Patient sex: M
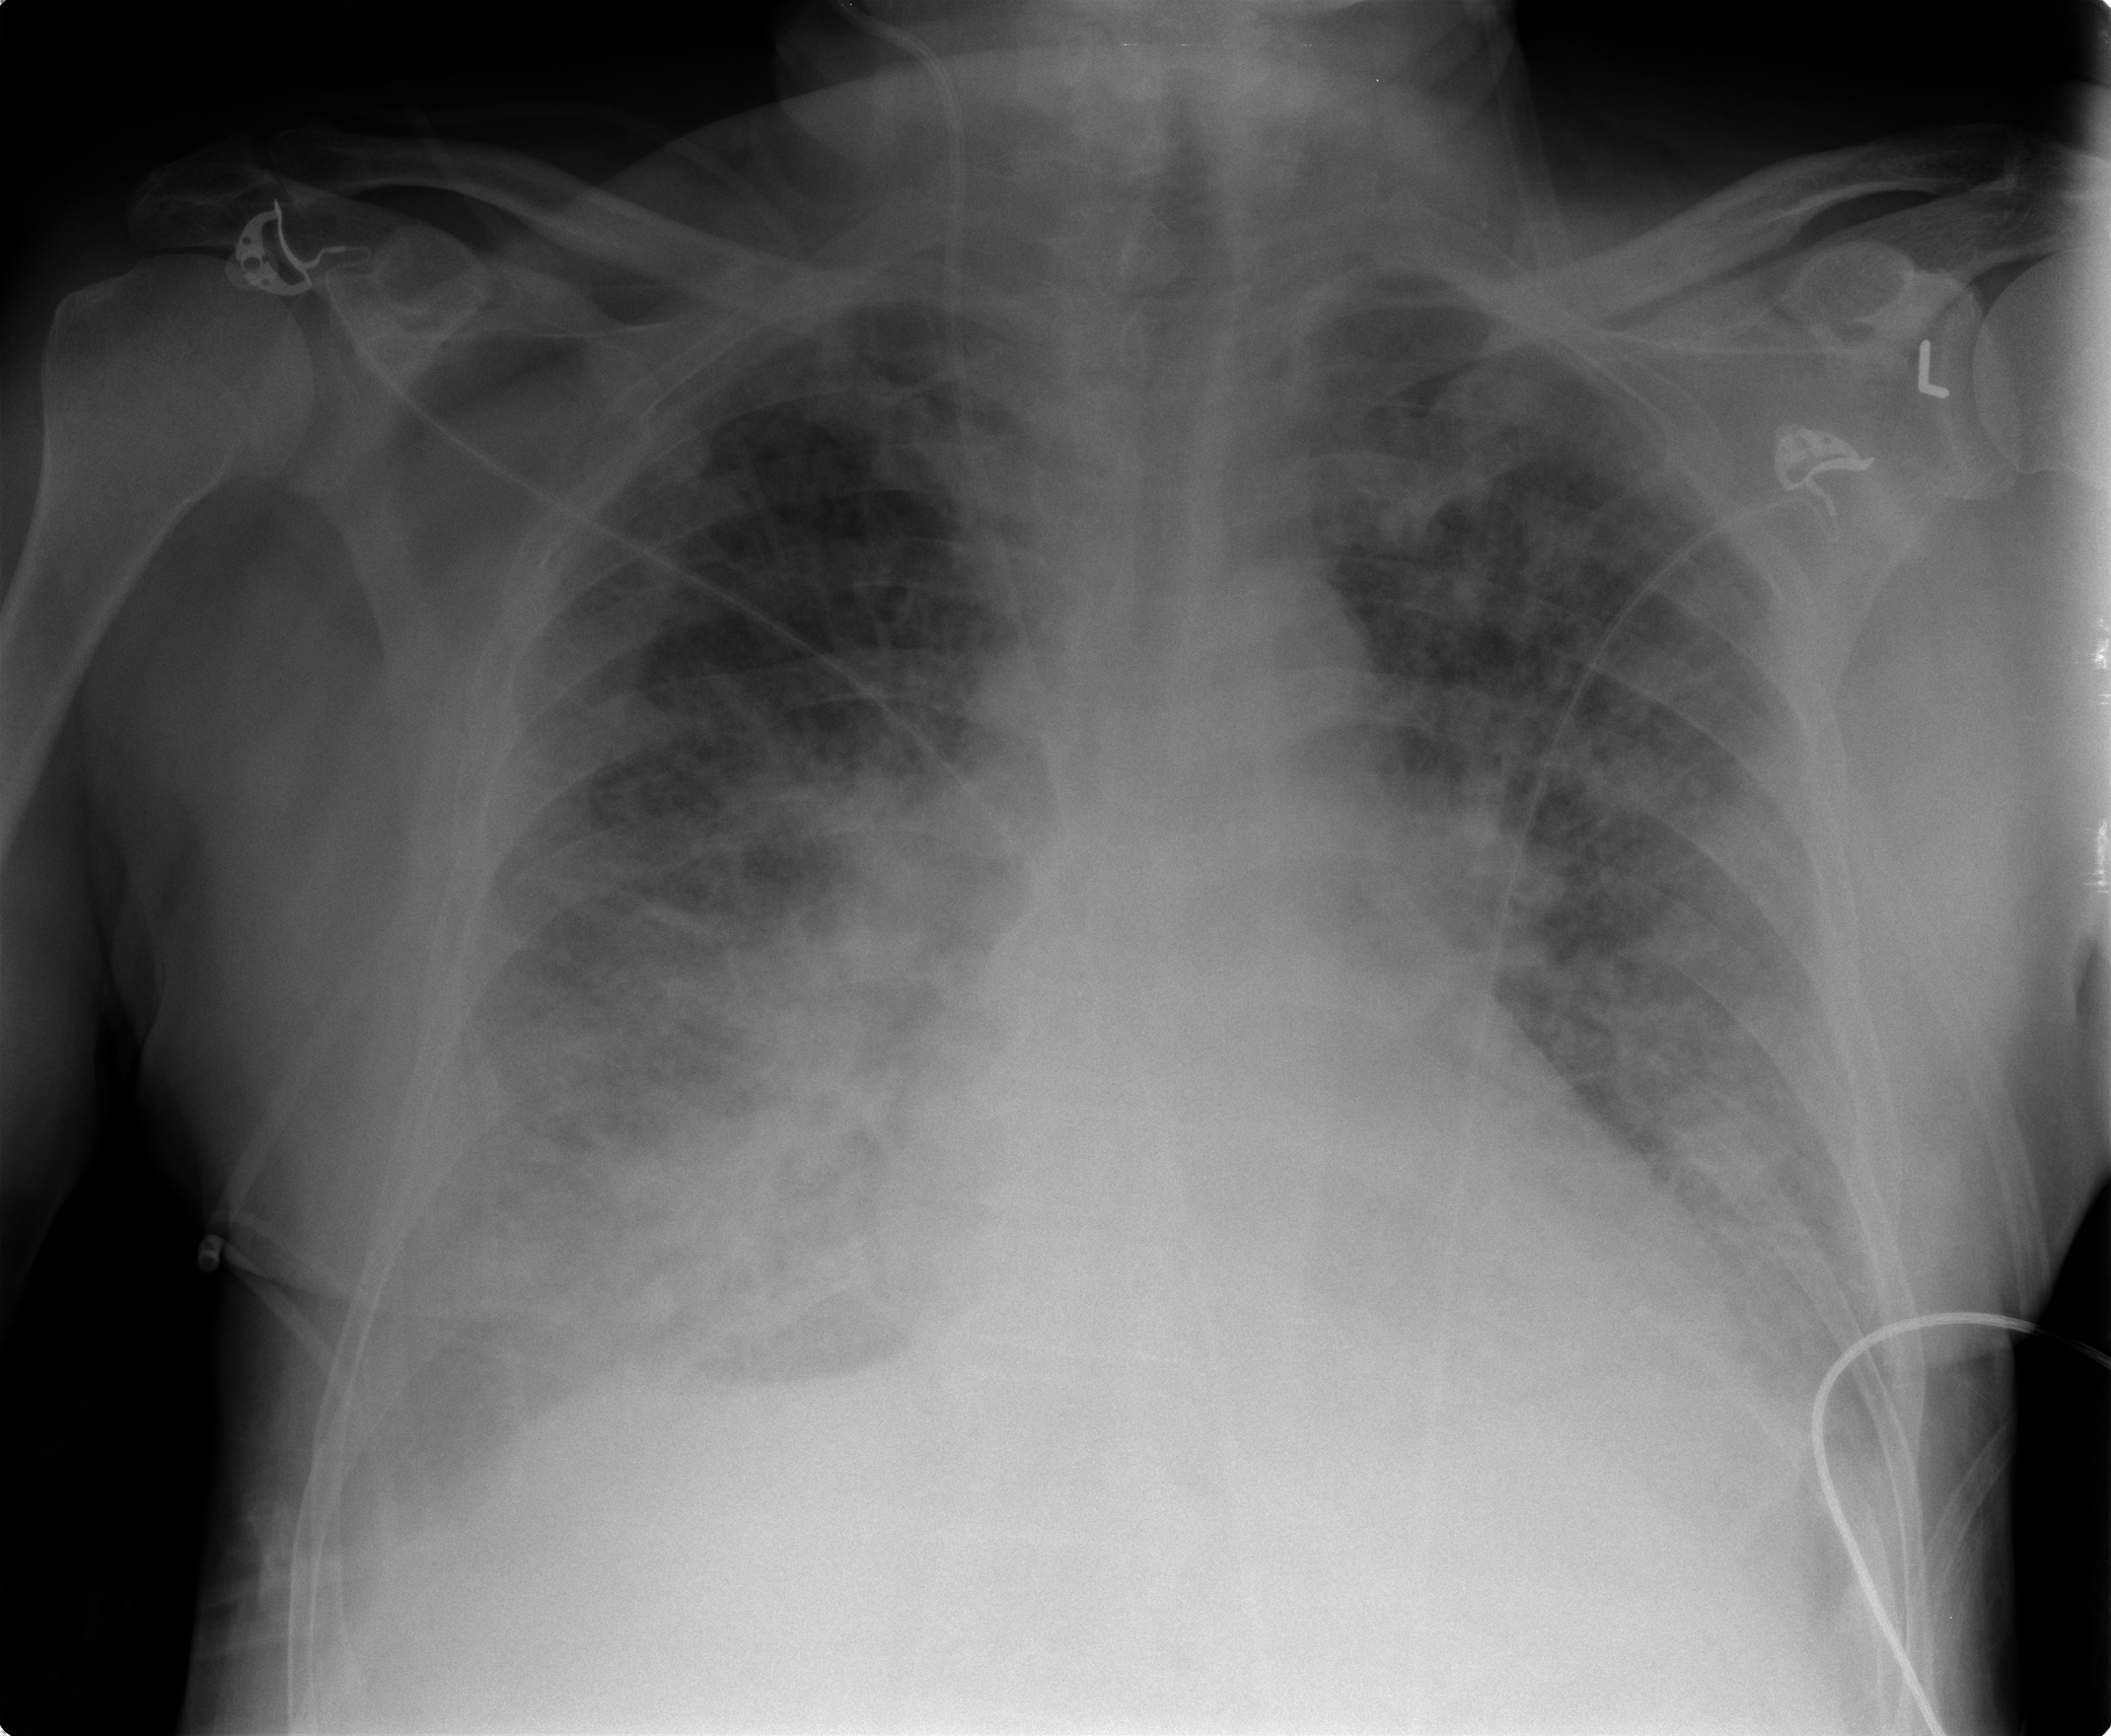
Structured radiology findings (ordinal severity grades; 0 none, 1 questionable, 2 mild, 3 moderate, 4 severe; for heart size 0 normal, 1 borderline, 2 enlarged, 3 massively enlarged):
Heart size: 0
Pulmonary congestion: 3
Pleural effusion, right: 3
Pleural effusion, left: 1
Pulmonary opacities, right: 3
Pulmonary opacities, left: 3
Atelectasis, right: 3
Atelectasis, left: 2